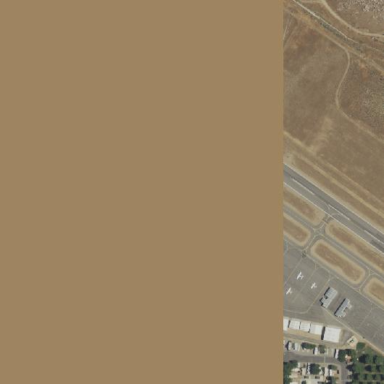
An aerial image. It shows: Apron at the airport.